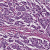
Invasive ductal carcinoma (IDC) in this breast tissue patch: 1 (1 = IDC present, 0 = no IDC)